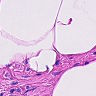
Metastatic tissue present: no